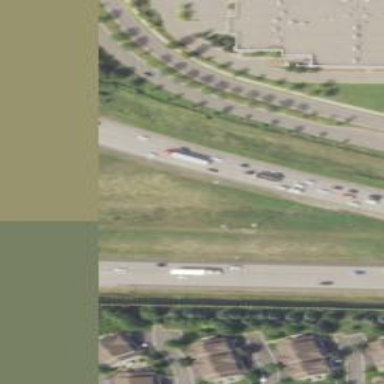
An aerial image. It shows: Motorway.